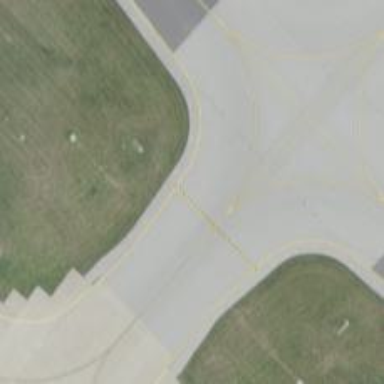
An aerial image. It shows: Image of taxiway at airport.